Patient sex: M
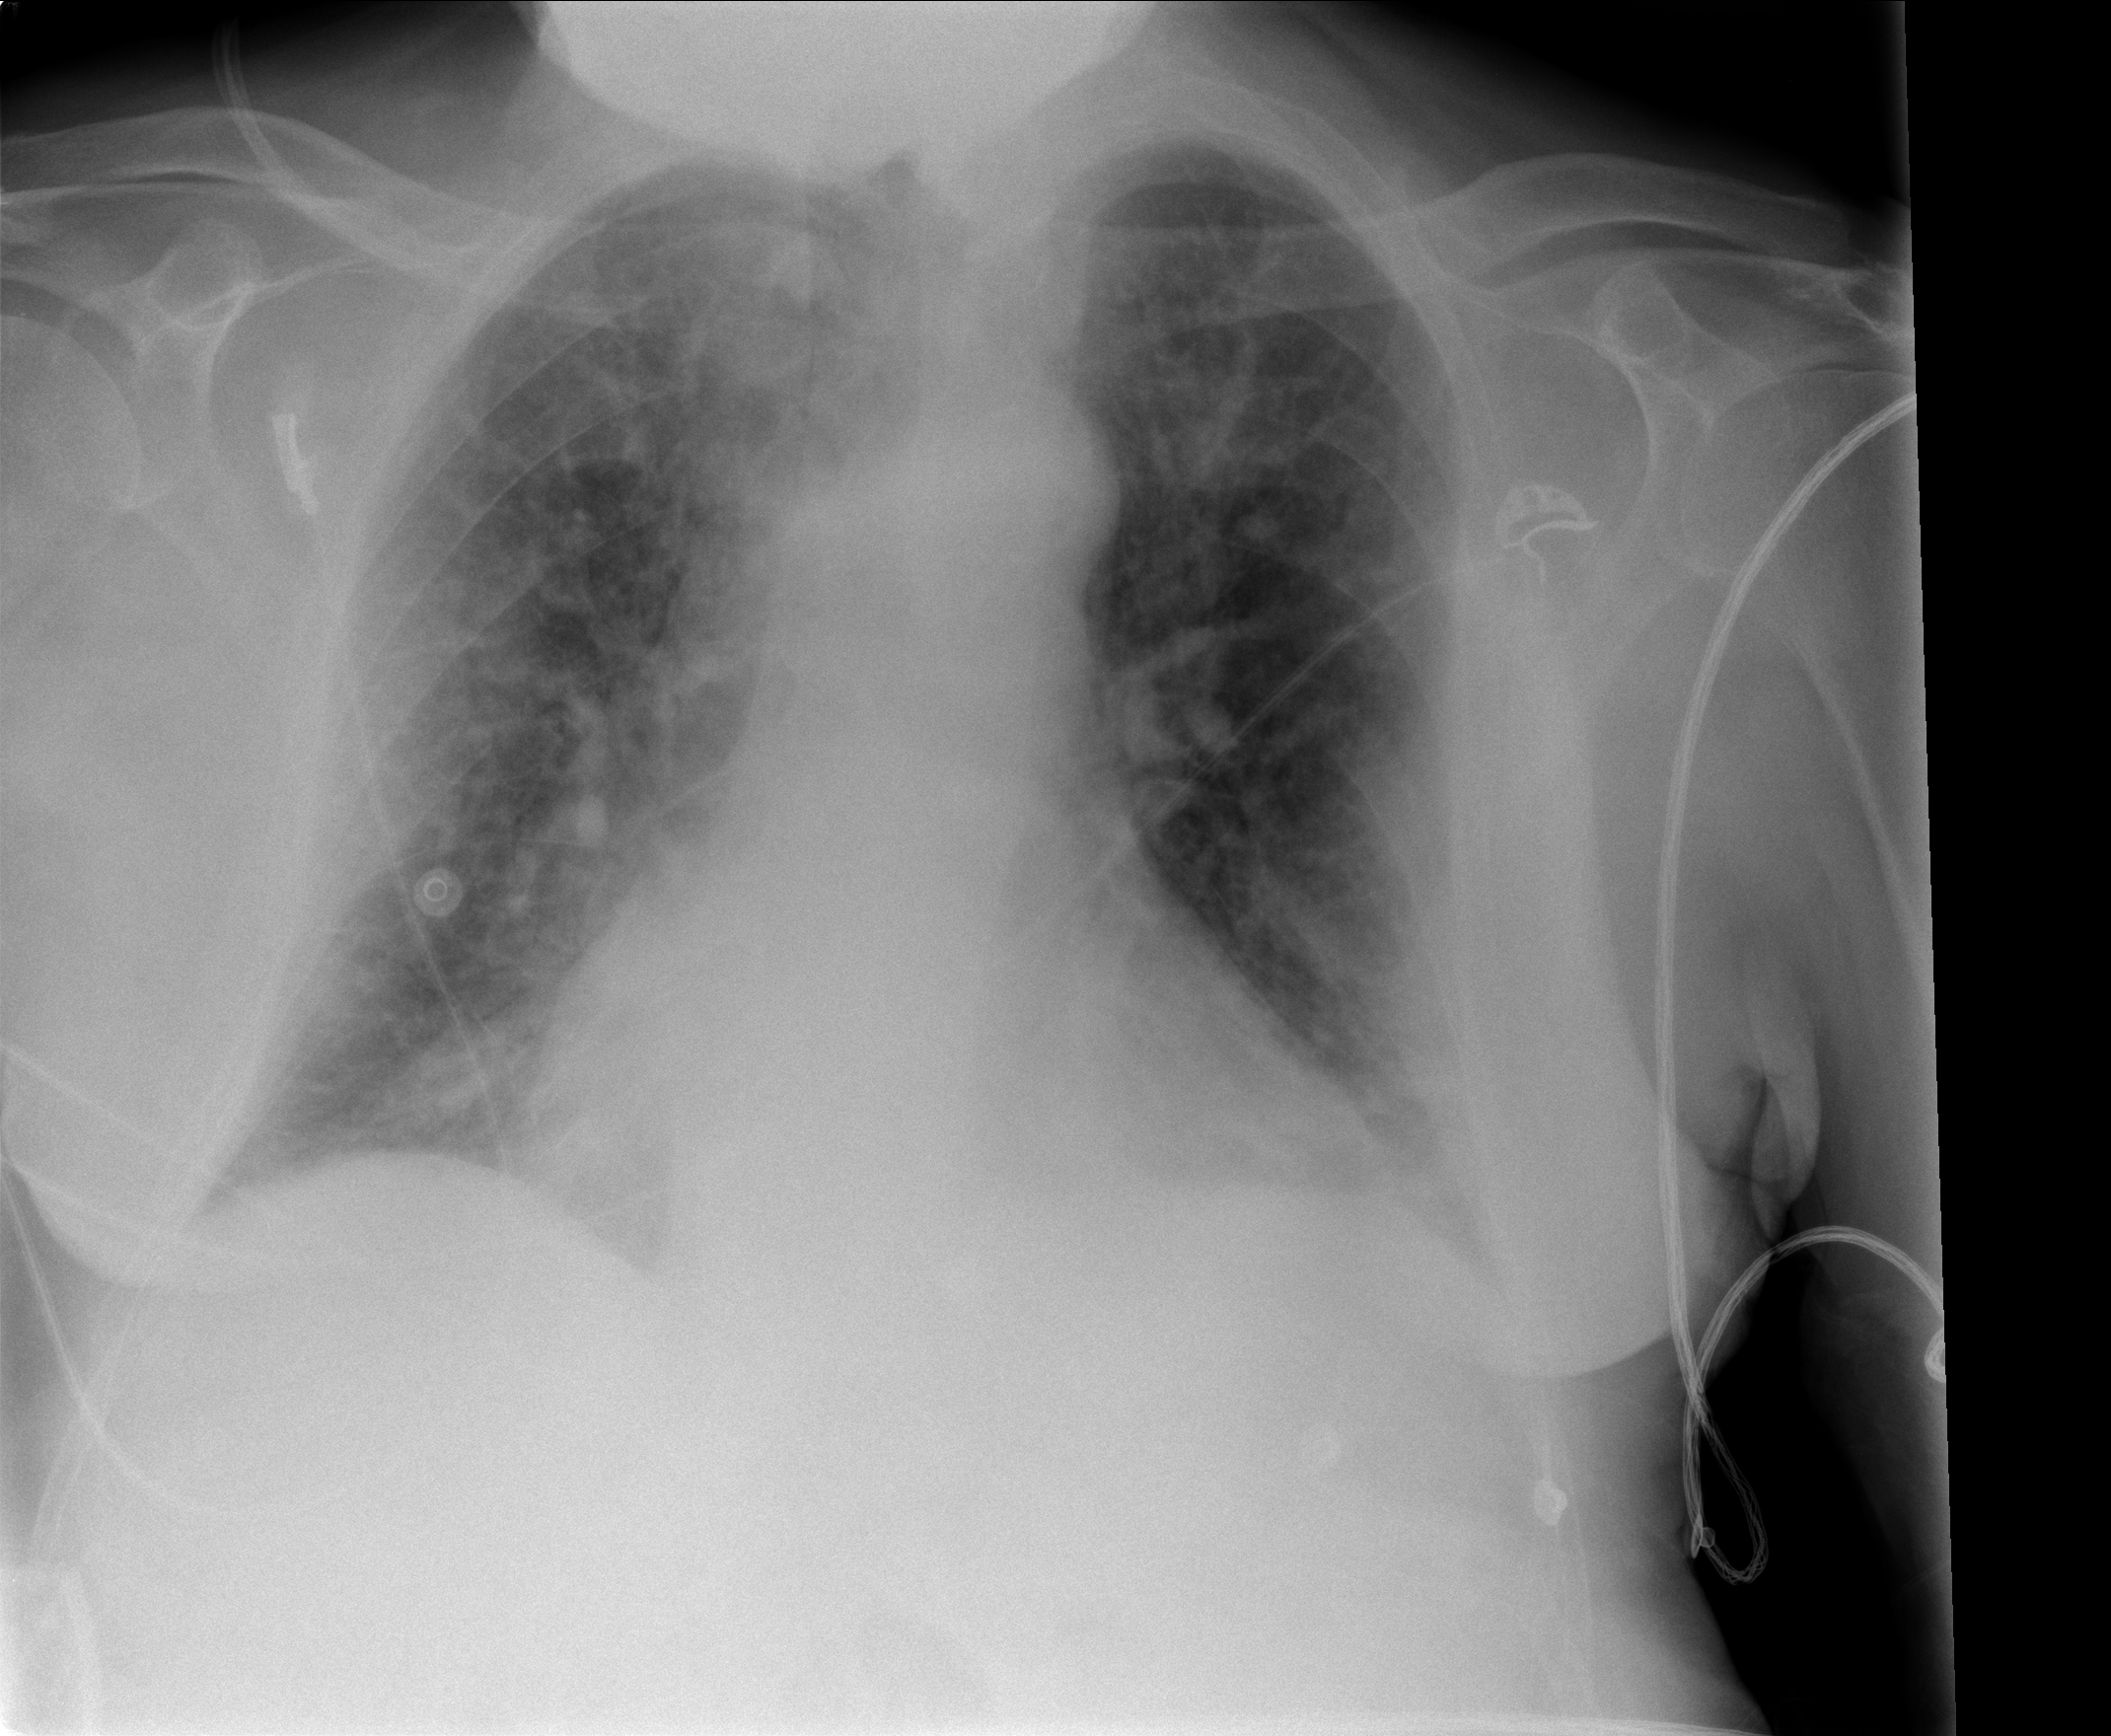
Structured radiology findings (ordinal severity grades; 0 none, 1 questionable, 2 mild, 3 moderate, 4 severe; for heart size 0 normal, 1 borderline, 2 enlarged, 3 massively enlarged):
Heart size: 2
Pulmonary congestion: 2
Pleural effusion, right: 0
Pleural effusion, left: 0
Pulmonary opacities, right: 2
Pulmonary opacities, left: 2
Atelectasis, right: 2
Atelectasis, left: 2